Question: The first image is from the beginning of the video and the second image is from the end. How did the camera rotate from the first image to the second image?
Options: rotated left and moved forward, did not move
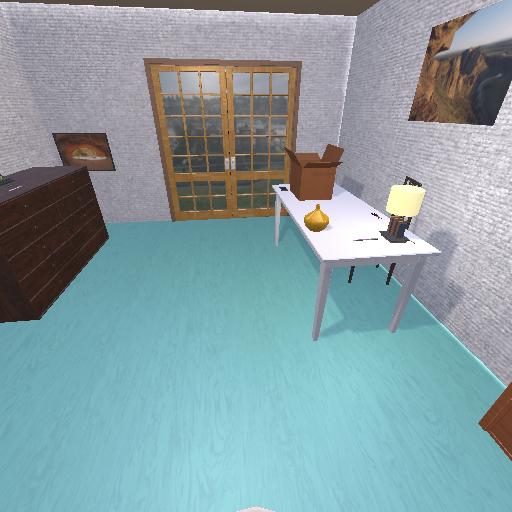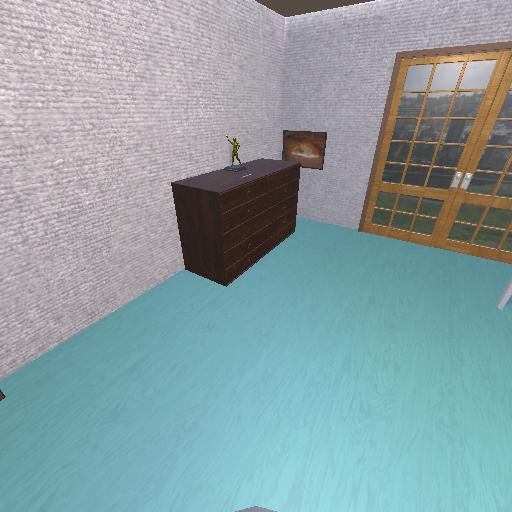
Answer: rotated left and moved forward